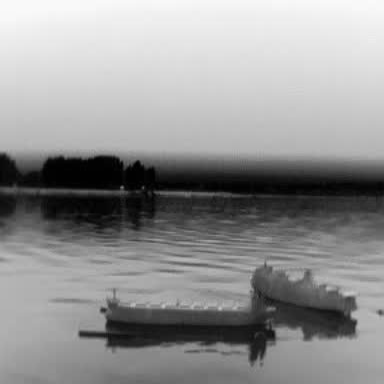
There is a liner in the infrared image.